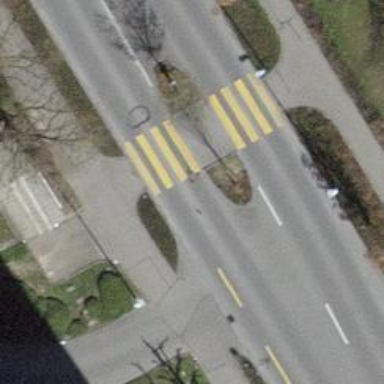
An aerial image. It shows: Uncontrolled crossing with yellow zebra marking and island.